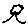
Label: tree